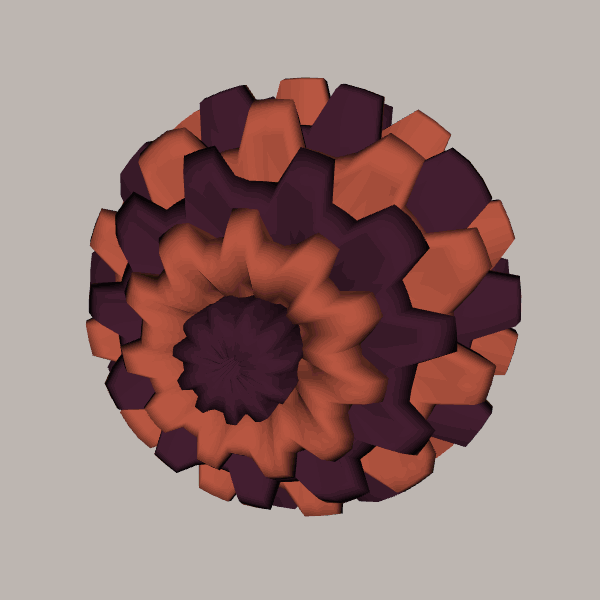
Background: light